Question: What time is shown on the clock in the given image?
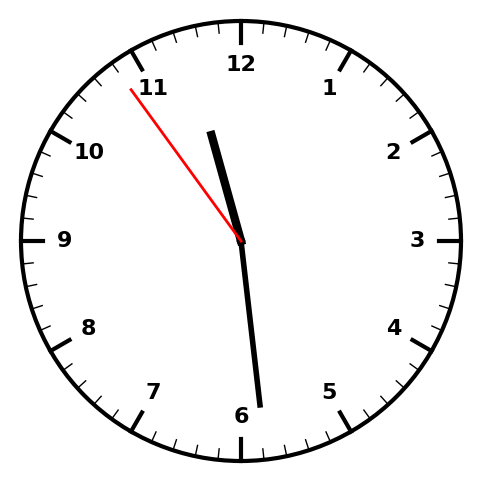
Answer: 11:28:54